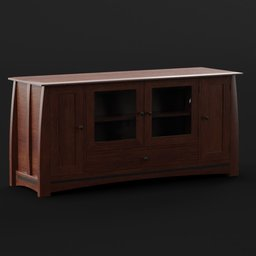
Label: furniture